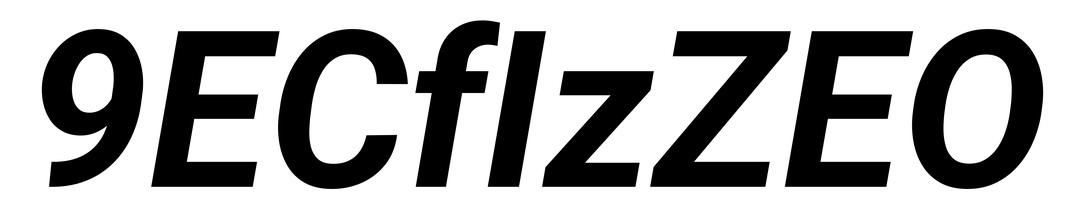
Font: Roboto-Italic_Bold_Italic